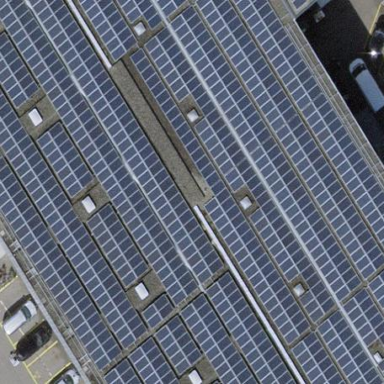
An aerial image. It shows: Solar power generator using photovoltaic panels.